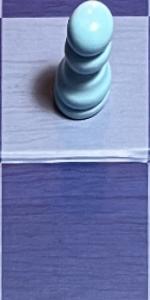
Label: Empty